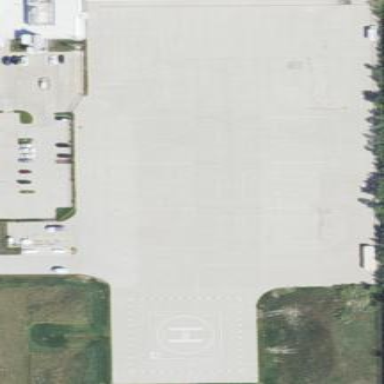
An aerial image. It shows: Apron at the airport.